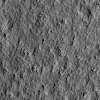
Atmospheric dust classification: not_dusty